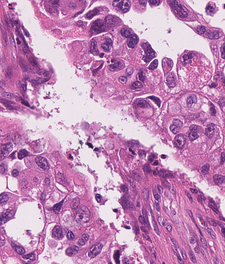
Tumor epithelial tissue: yes
Tumor-associated stroma tissue: yes
Normal tissue: no